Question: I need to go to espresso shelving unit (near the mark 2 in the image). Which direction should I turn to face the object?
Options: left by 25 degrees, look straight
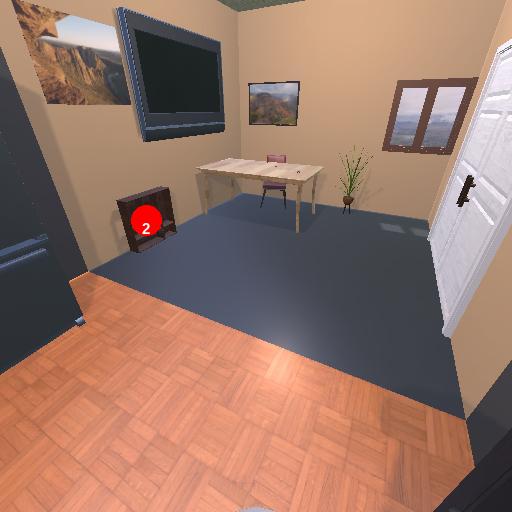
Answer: left by 25 degrees